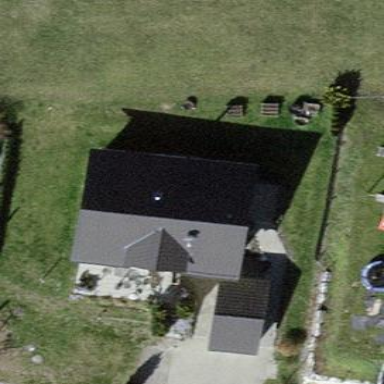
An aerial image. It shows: Simple house.